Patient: sex F, age 59
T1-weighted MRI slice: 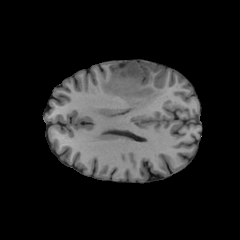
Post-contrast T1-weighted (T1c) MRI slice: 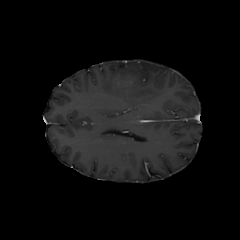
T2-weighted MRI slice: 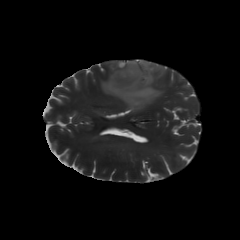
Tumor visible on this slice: yes
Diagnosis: Astrocytoma, IDH-mutant
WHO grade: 3